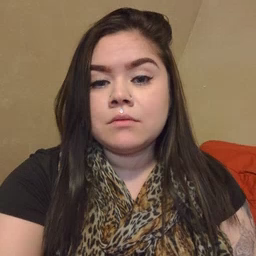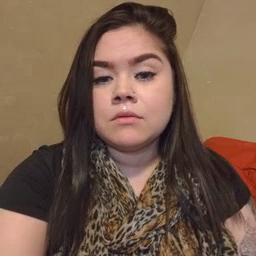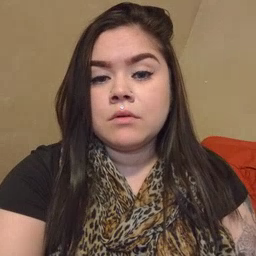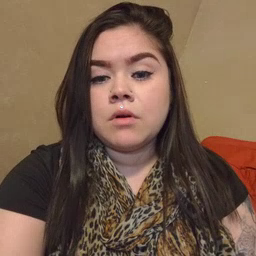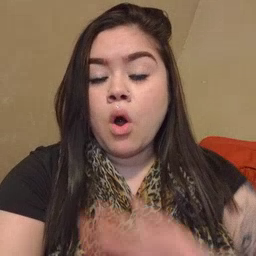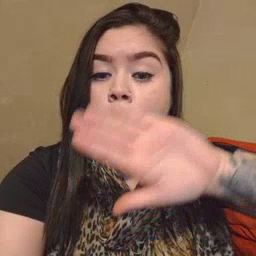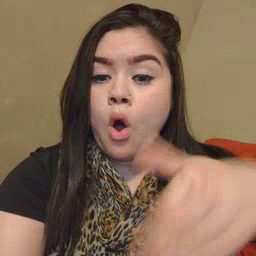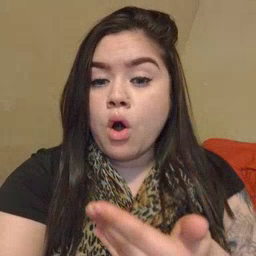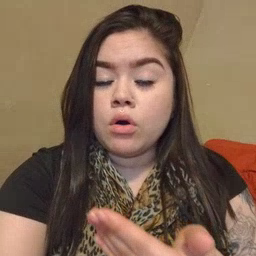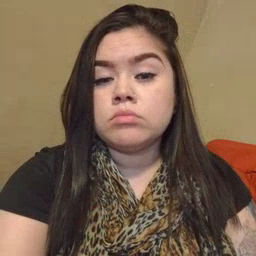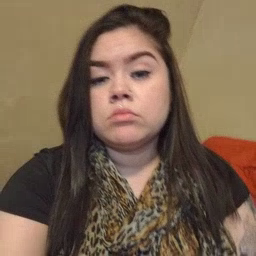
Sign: all